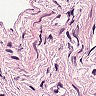
Metastatic tissue present: no